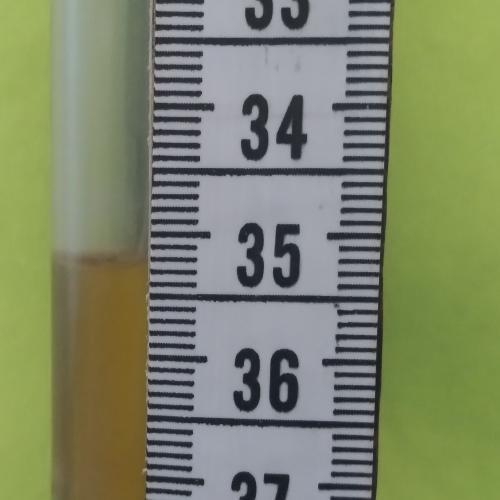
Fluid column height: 35.2 cm